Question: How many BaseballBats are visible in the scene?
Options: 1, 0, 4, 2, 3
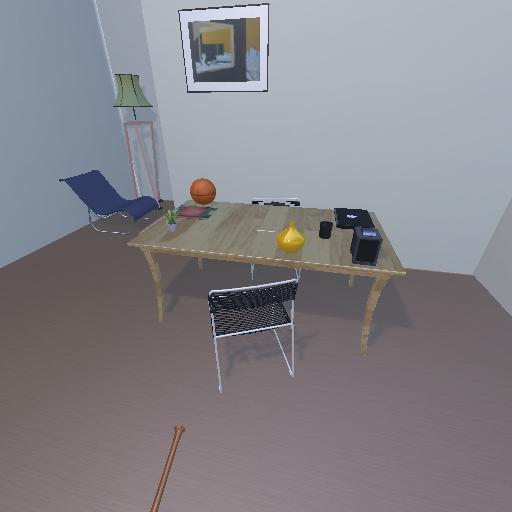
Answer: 1